Field crop: maize
Growth stage: 2
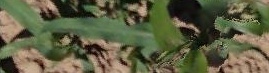
Species: maize